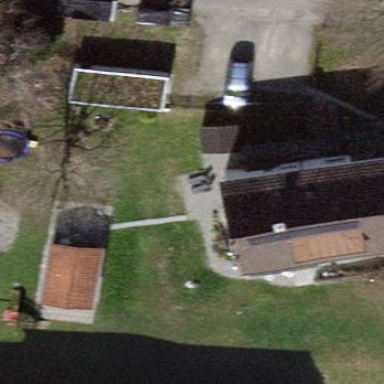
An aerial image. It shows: Gabled roof on residential building.